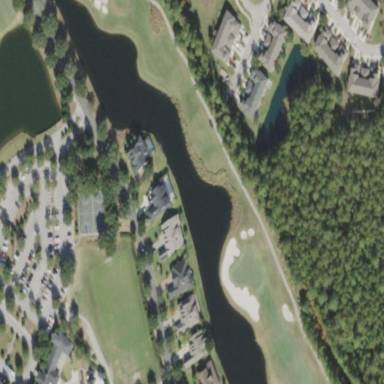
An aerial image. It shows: Picturesque scene of golf course with lateral water hazard.